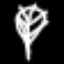
Label: leaf